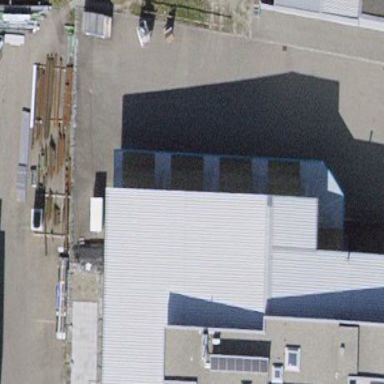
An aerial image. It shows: View of roof of building.